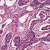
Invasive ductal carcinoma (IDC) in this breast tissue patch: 1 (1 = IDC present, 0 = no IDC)